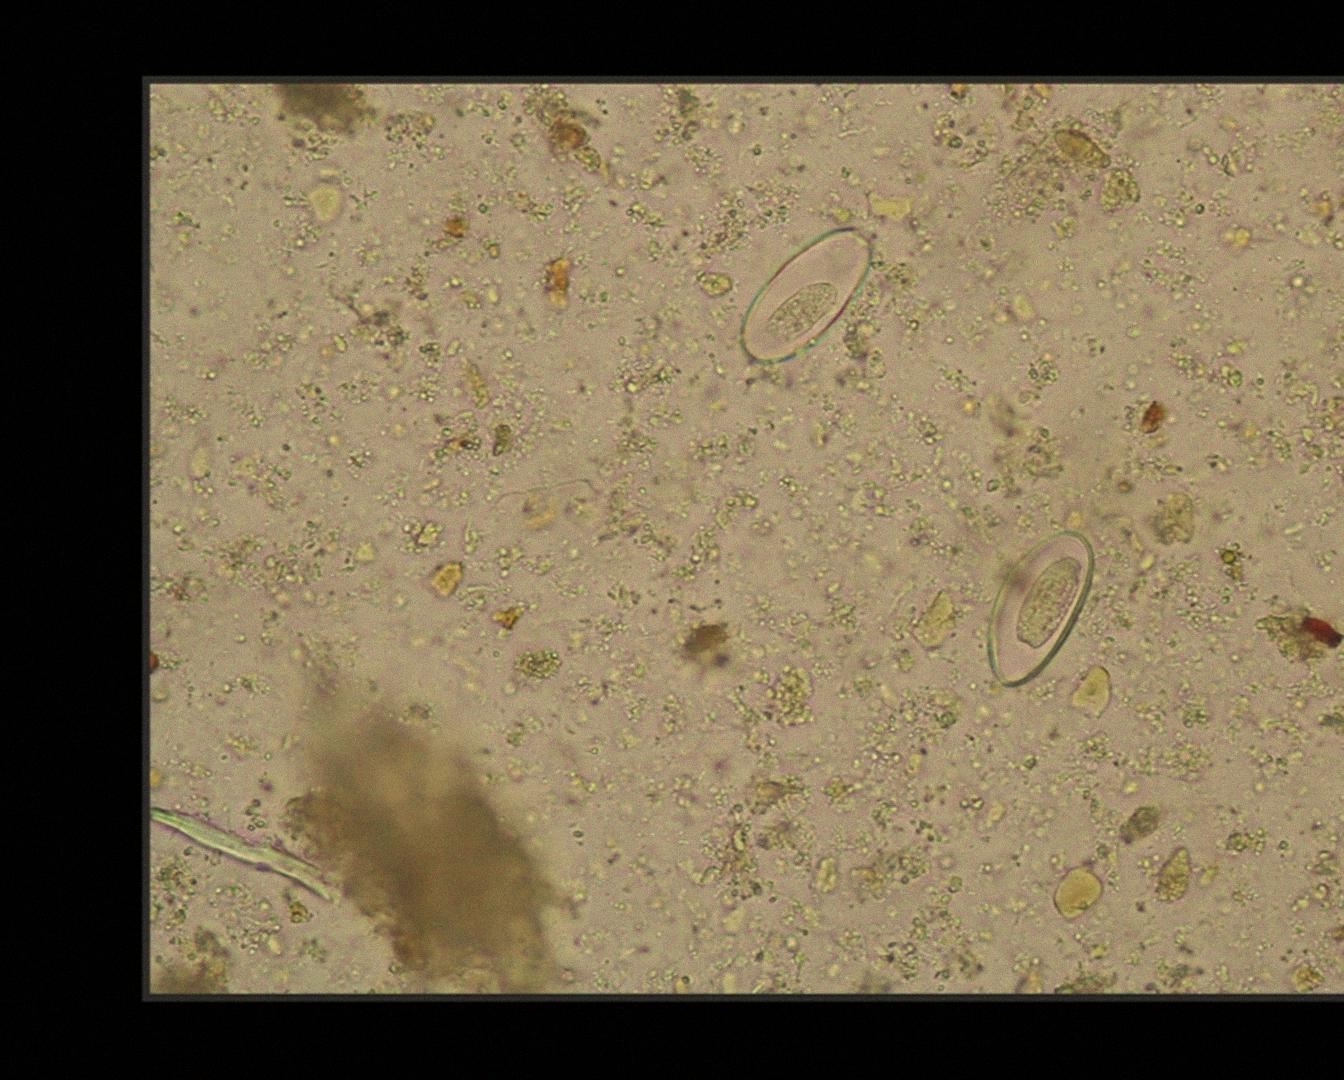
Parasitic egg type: Enterobius vermicularis